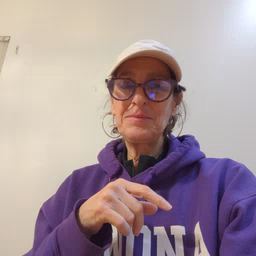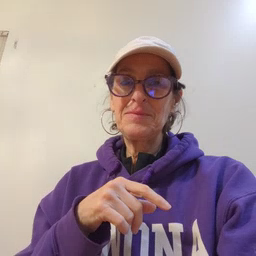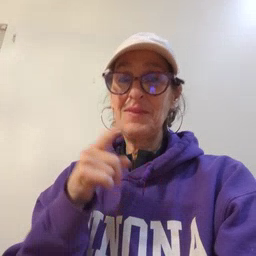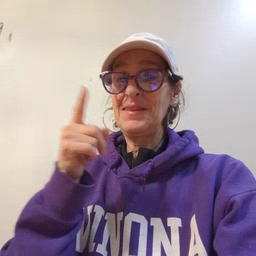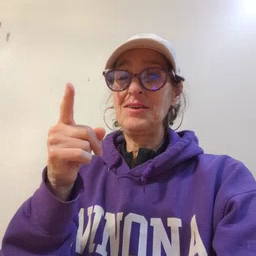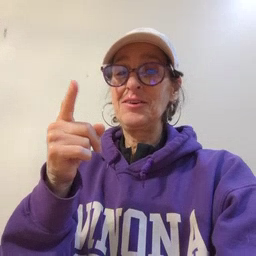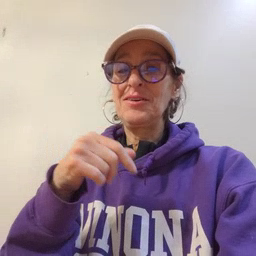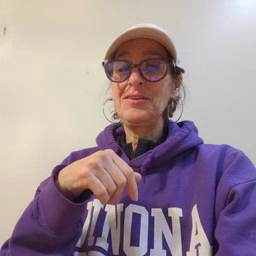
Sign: there